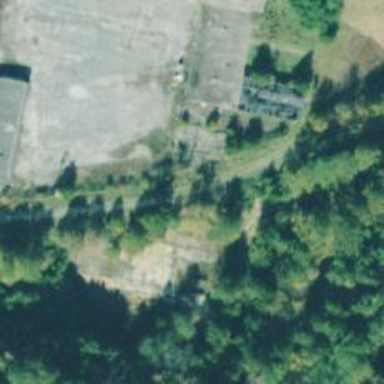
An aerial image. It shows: Abandoned railway.